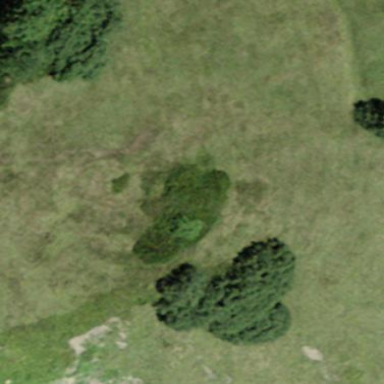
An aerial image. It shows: Patch of scrub vegetation.